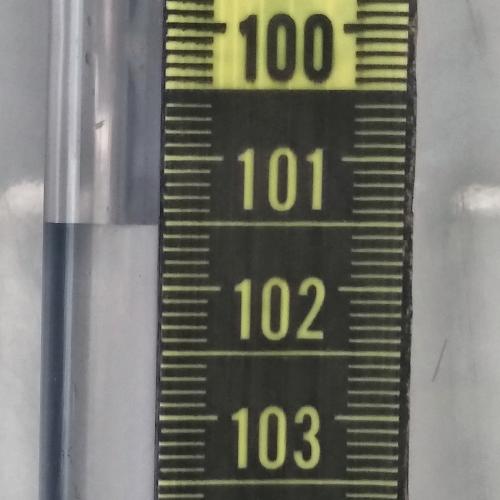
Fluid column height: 101.5 cm